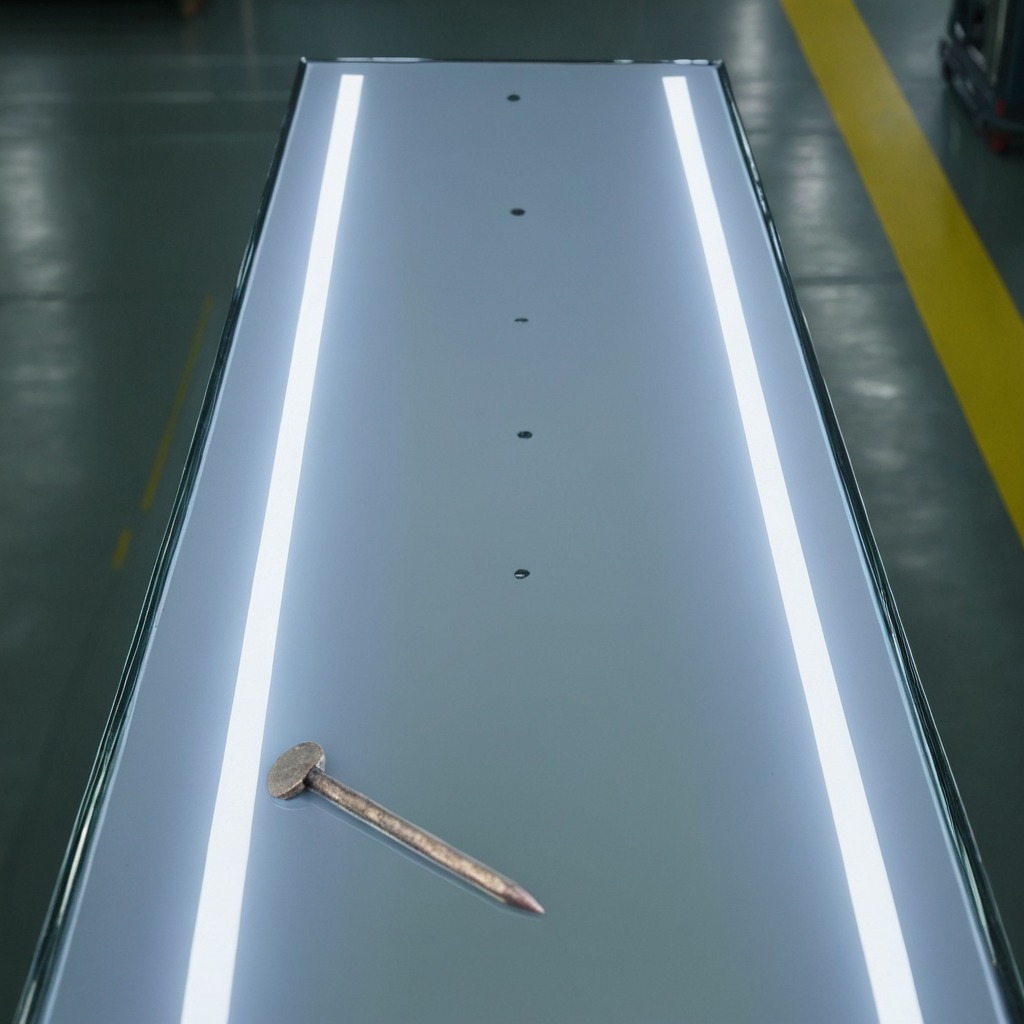
An iron nail is lying on a table in a ship maintenance bay industrial lighting.